Interaction volume radius: 10 \u00c5
Interaction volume height: 25 \u00c5
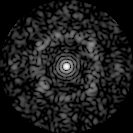
Disorder parameter: 0.7348